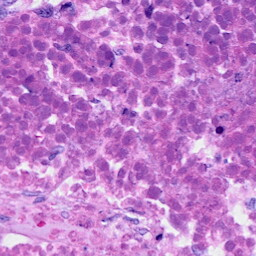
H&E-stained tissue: Ovarian